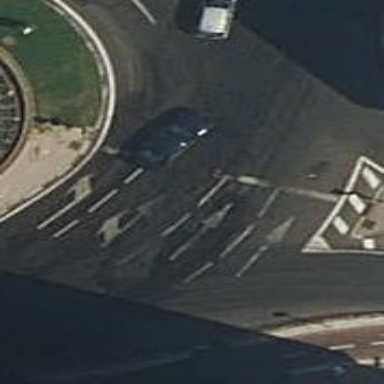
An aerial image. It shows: Tertiary road with asphalt surface leading to circular junction.